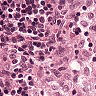
Metastatic tissue present: no